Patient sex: F
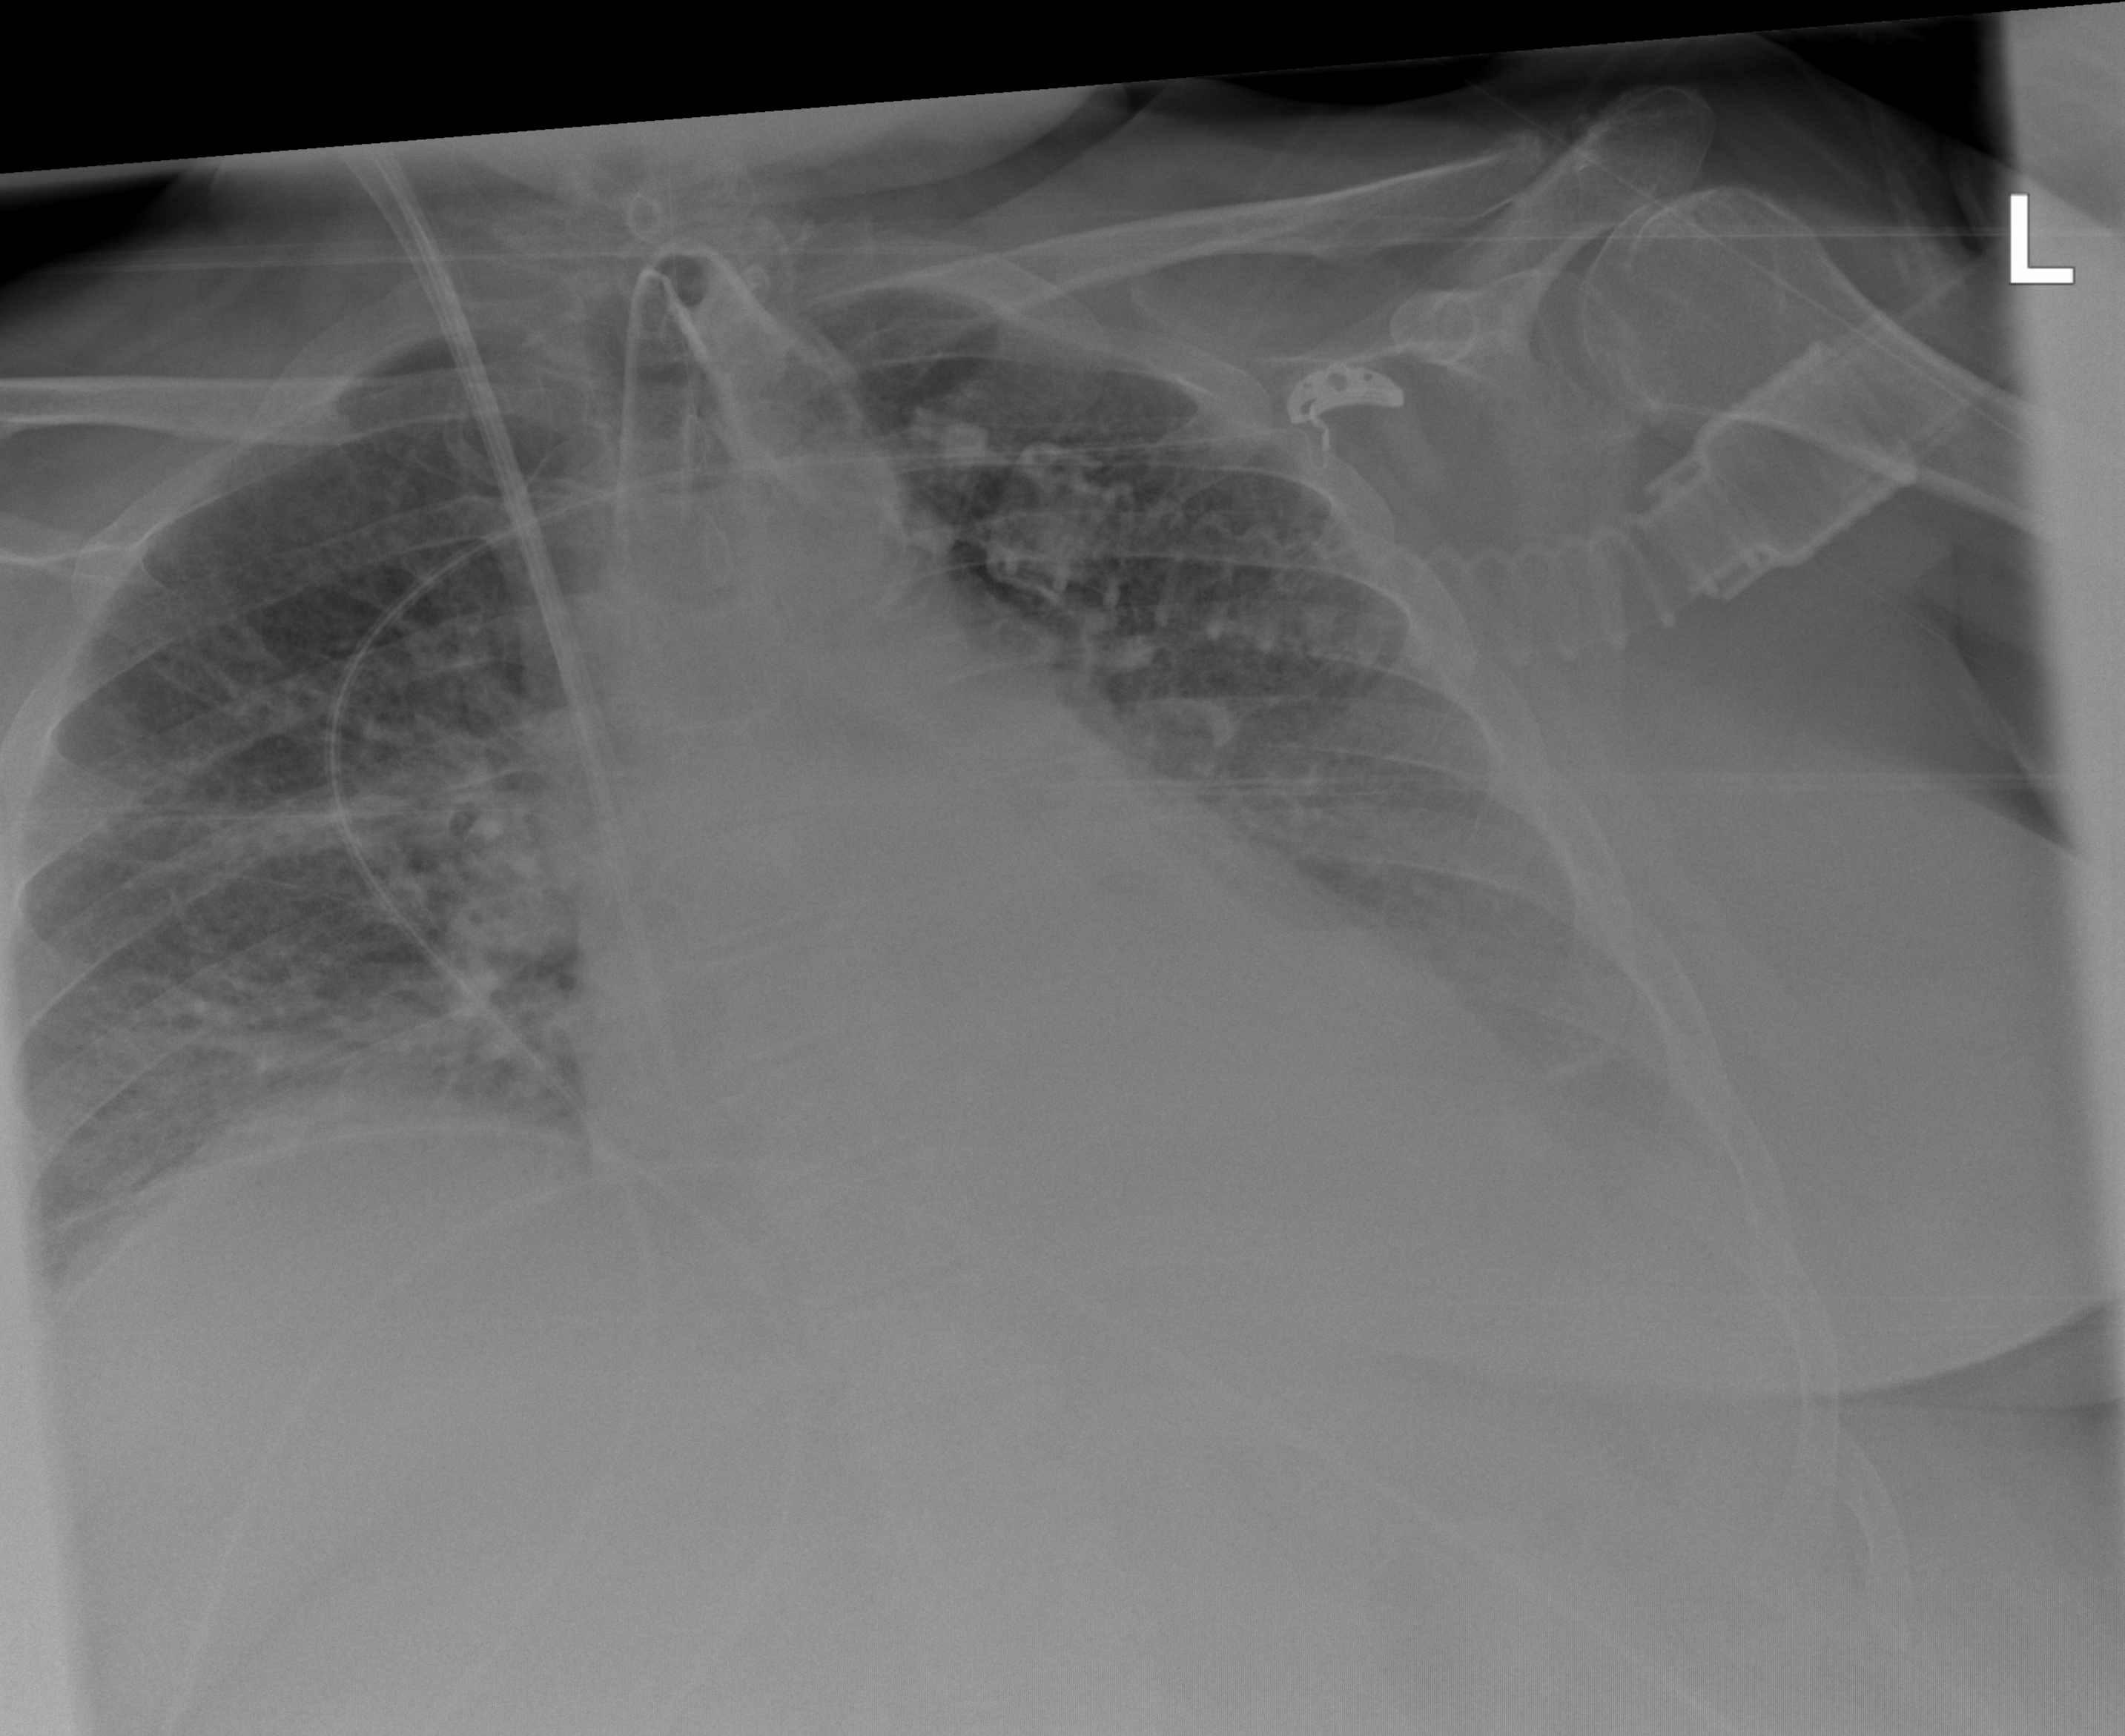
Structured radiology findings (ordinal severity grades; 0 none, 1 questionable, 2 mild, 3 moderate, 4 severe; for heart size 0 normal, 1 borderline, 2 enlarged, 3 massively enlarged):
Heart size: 2
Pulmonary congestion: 2
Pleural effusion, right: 2
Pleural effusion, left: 2
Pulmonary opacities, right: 3
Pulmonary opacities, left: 2
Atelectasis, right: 3
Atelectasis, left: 2